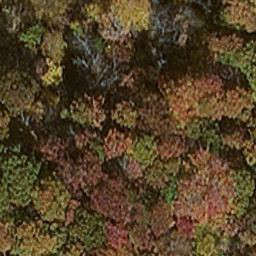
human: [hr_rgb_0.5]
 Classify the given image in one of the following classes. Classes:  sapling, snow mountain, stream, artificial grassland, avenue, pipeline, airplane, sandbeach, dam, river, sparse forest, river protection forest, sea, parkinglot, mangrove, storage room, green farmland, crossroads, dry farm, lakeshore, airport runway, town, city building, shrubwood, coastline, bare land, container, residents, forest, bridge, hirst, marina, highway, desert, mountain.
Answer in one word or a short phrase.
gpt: mangrove